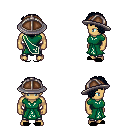
a pixel art fantasy rpg character, male body template, human, tanned skin, sash dress, metal pants, raven curly afro hairstyle, chain helm, black slippers, four views (front, back, left, right), 2x2 character sprite sheet, small pixel art, hard edges, no anti-aliasing